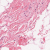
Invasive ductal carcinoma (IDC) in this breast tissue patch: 0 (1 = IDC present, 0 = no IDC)